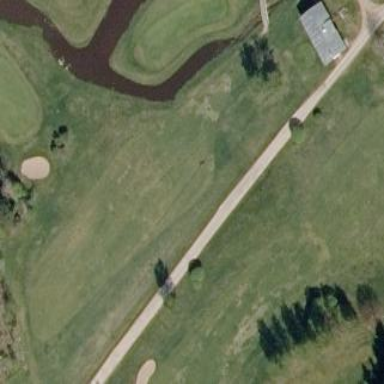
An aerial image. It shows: Grassy area designated as golf fairway.